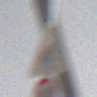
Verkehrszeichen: KinderRechts
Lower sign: Geschwindigkeit40
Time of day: MorningAfternoon
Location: Roofed (Urban)
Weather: PartlyCloudy
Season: NotSpecified
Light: Natural